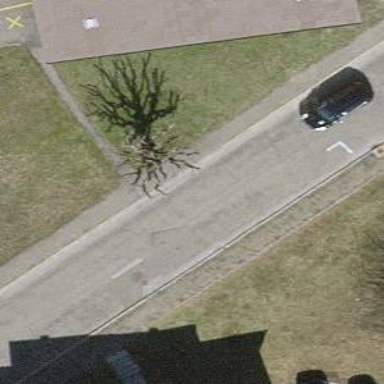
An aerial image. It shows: Street-side parking with parallel orientation.